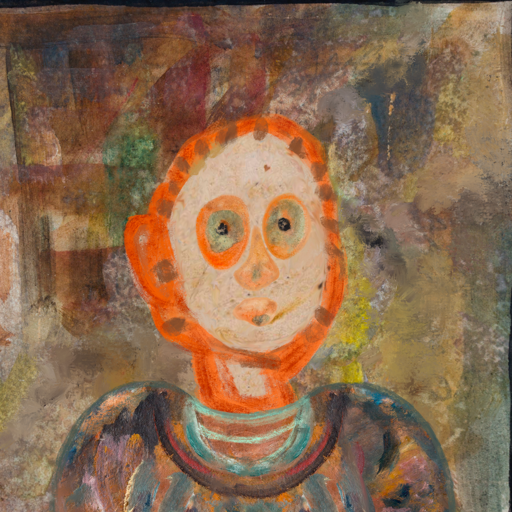
Background: Mosgoul, Head And Neck Front: Rupkatha, Face Front: Childish, Bust: Boggyland, Hair Front: Blank, Head Accessory: Blank, Second Necklace: Blank, Necklace: Blank, Baby: Blank